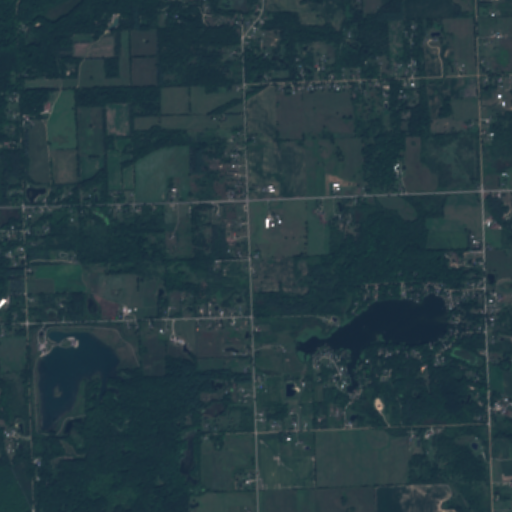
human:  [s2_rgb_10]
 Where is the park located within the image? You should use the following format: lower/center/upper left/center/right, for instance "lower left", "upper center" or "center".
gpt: The park is located in the center left of the image.
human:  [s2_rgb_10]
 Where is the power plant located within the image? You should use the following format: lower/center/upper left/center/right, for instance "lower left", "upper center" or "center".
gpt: There is no power plant in the image.